Field crop: tomato
Growth stage: 2
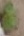
Species: solanum